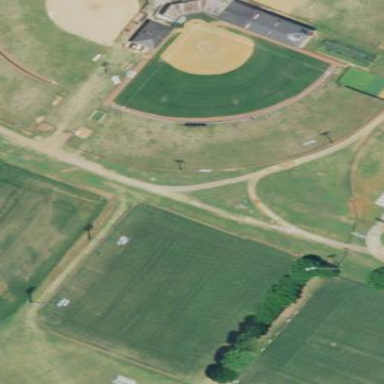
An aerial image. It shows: Softball pitch for leisure sports.